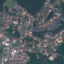
Land use / land cover: Residential